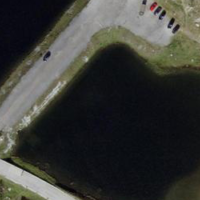
EUNIS habitat code: 31
Species observed at this site:
Chamaenerion angustifolium
Carex rostrata